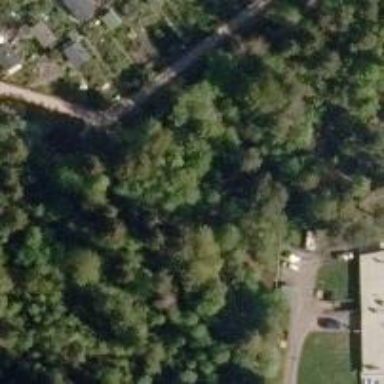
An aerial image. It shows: Footway along the road.